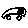
Label: car